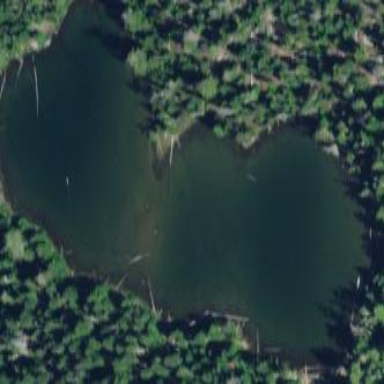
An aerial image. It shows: Serene pond surrounded by nature.